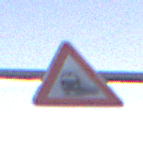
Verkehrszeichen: Bahnuebergang
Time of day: SunriseSunset
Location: Outdoor (Nature)
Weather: PartlyCloudy
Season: NotSpecified
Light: Natural